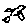
Label: bird